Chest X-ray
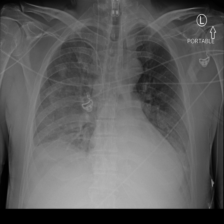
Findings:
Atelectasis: negative
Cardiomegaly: negative
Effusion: negative
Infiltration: negative
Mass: negative
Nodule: negative
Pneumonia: negative
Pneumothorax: negative
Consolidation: negative
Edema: negative
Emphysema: negative
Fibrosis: negative
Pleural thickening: negative
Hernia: negative